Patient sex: M
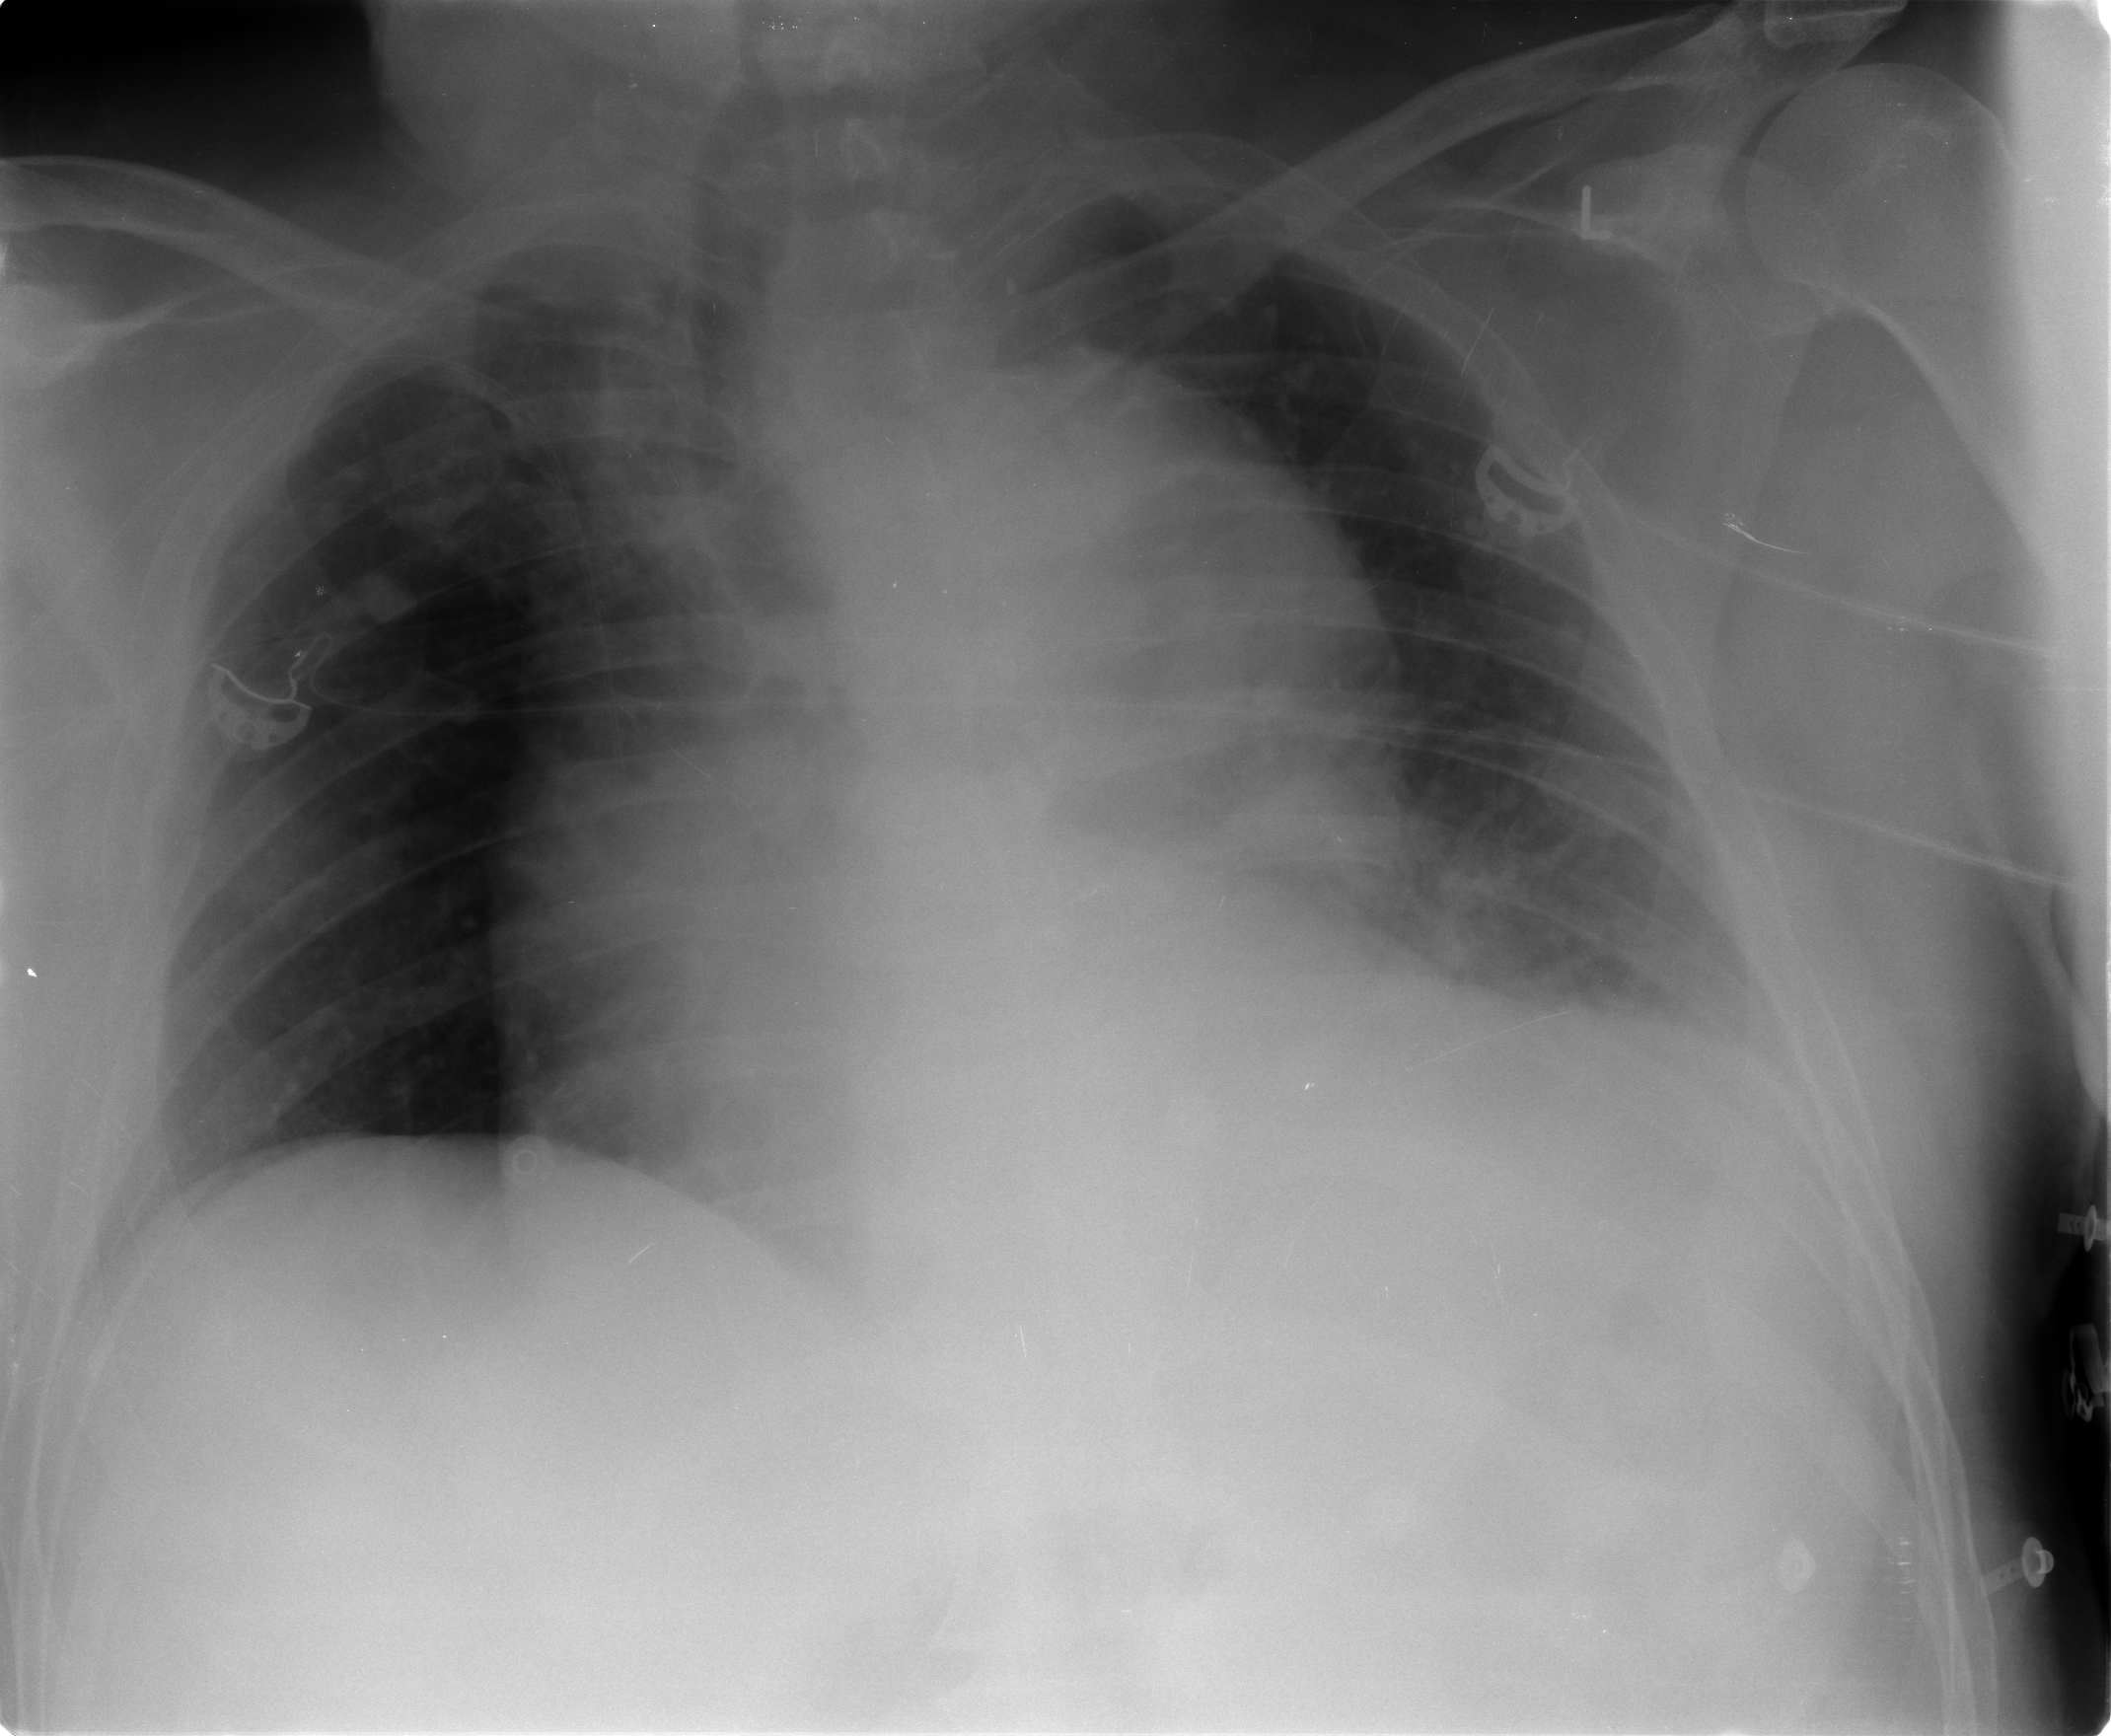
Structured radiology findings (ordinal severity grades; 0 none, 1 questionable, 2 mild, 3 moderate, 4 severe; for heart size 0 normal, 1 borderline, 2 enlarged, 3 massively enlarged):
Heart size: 1
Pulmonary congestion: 1
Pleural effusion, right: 0
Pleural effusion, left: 1
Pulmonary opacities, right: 0
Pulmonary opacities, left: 1
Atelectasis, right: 0
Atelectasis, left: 2